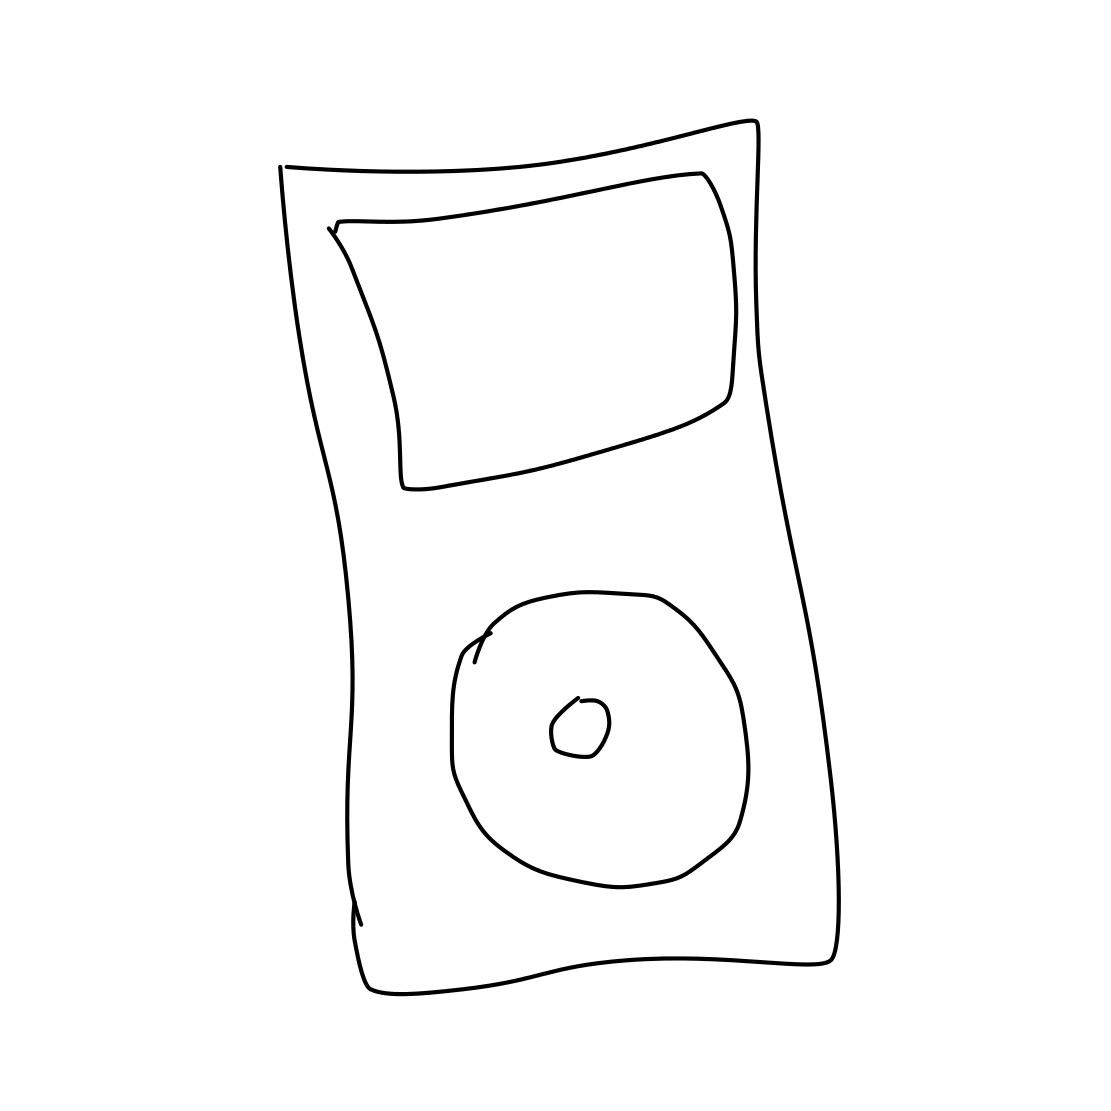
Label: ipod